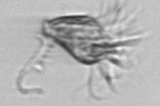
Label: Tontonia_appendiculariformis